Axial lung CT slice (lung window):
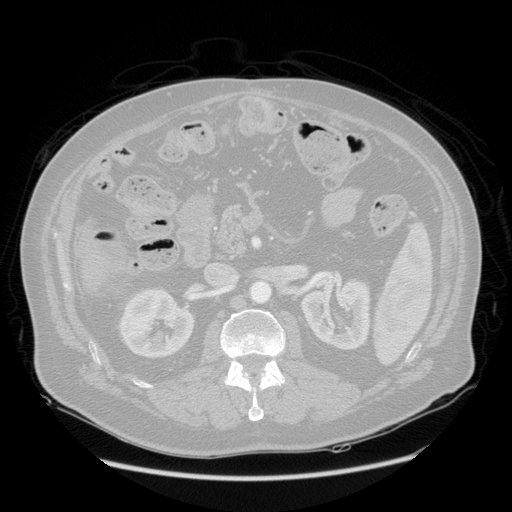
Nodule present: no